Question: I used to plot a correlation matrix with missing values. the matrix range is from -1 to +1. the values are represented by the size of red square so missing values are plain gray.
I wonder if there is a way to color negative values in different color say blue.

and here is the code I have used
'''
data = as.matrix(tt)
data[data == 100] = NA
cc <- matrix(data, nr=nrow(data))
ggfluctuation(as.table(cc)) + opts(legend.position="none") +
ggfluctuation(cc, type = "size", floor = 0, ceiling = max(table$freq, na.rm = TRUE))
labs(x="", y="") +
opts(axis.text.x=theme_text(size=4)) +
opts(axis.text.y=theme_text(size=4)) +
scale_x_discrete(labels=rownames(data)) +
scale_y_discrete(labels=rownames(data)) +
theme(axis.text.x = element_text(angle = 90, hjust = 1)) +
scale_fill_discrete(breaks=c("trt1","ctrl","trt2"))
ggsave("cmap2sorted.pdf", width=25, height=25)
'''
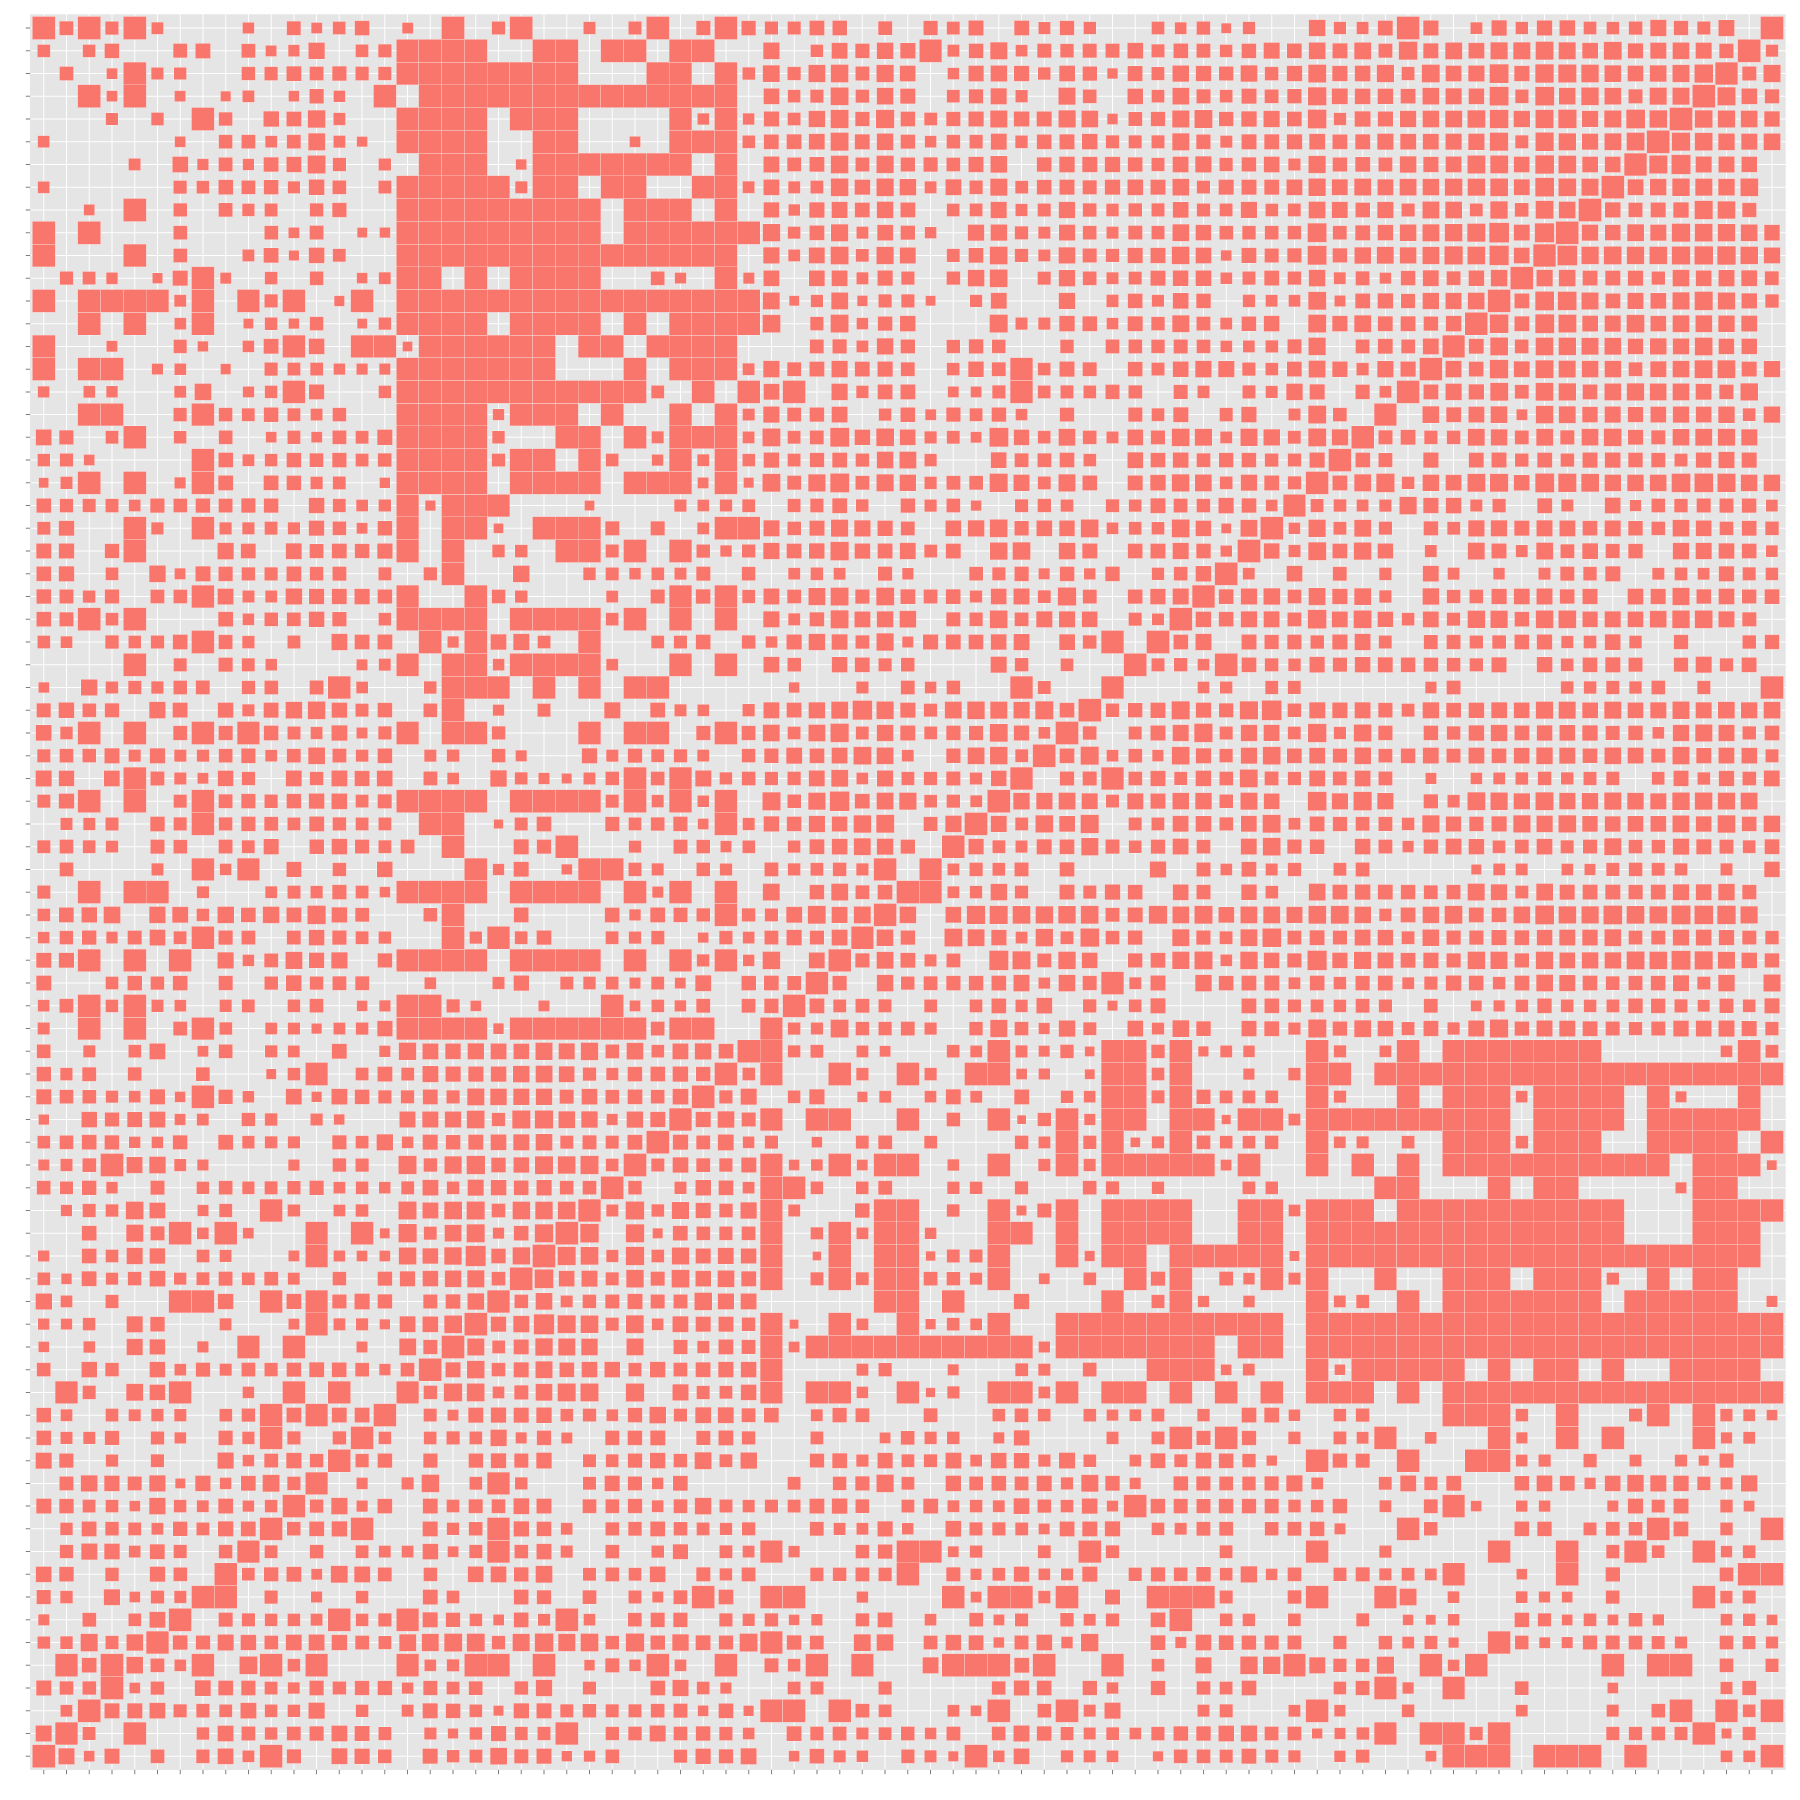
Answer: FYI, it's a great idea to include that actual data in your question. I've made a dummy 4x4 matrix to demonstrate.
I'm not aware of an easy way to change the fill without modifying the 'ggfluctuation' function, because it takes a table, and modifies it to the required 'data.frame' strucutre. You can modify the 'ggfluctuation' plot to include a factor based on whether the numbers are positive or negative. I've taken the code from 'ggfluctuation' to make 'ggfluctuation2'. I've commented where the changes are:
'''
ggfluctuation2 <- function (table, type = "size", floor = 0, ceiling = max(table$freq,
na.rm = TRUE))
{
gg_dep("0.9.1", "ggfluctuation is deprecated.")
if (is.table(table))
table <- as.data.frame(t(table))
oldnames <- names(table)
names(table) <- c("x", "y", "result")
table <- transform(table, x = as.factor(x), y = as.factor(y),
freq = result)
if (type == "size") {
table <- transform(table, freq = sqrt(pmin(freq, ceiling)/ceiling),
border = ifelse(is.na(freq), "grey90", ifelse(freq >
ceiling, "grey30", "grey50")),
##Adding a fill factor based on negative or positive
fill = ifelse(result < 0, "negative", "positive"))
table[is.na(table$freq), "freq"] <- 1
table <- subset(table, freq * ceiling >= floor)
}
if (type == "size") {
nx <- length(levels(table$x))
ny <- length(levels(table$y))
p <- ggplot(table, aes_string(x = "x", y = "y", height = "freq",
width = "freq",
##Change fill from 'border' to 'fill'
fill = "fill")) + geom_tile(colour = "white") +
##Remove scale_fill_identity()
theme(aspect.ratio = ny/nx)
}
else {
p <- ggplot(table, aes_string(x = "x", y = "y", fill = "freq")) +
geom_tile(colour = "grey50") + scale_fill_gradient2(low = "white",
high = "darkgreen")
}
p$xlabel <- oldnames[1]
p$ylabel <- oldnames[2]
p
}
'''
You can then do:
'''
ggfluctuation2(as.table(cc), type = "size")
'''

You should be able to figure out how to make any other changes from here